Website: ulta-beauty
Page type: address-validator
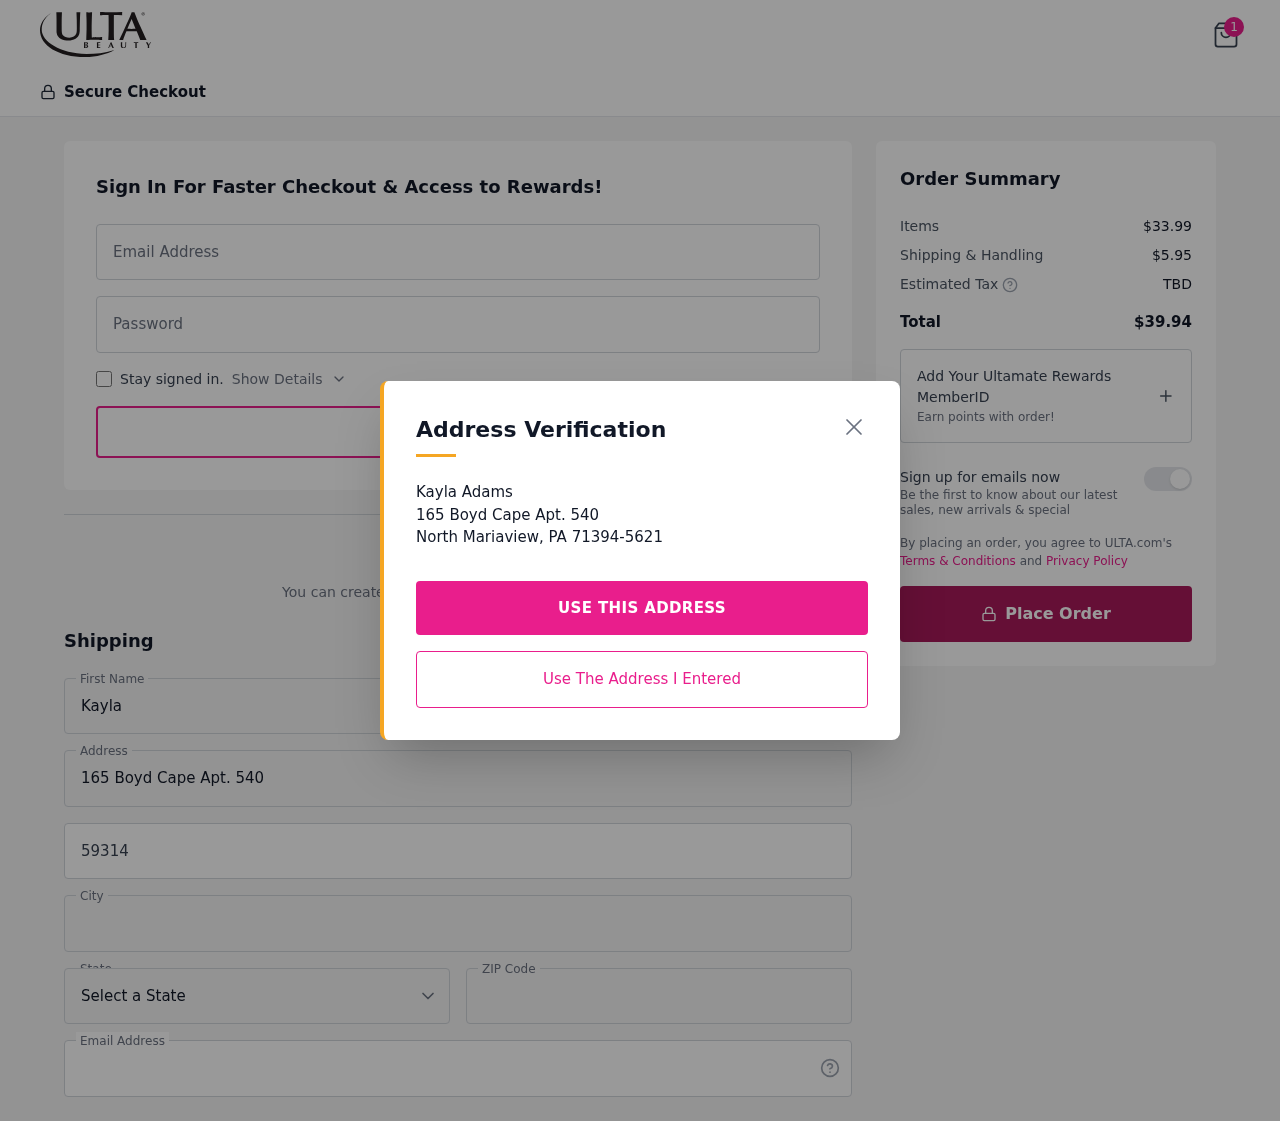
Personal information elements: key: PII_CITY
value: North Mariaview
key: PII_EMAIL
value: kaylaadams@yahoo.com
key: PII_FIRSTNAME
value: Kayla
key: PII_LASTNAME
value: Adams
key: PII_POSTCODE
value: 71394
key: PII_STATE_ABBR
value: PA
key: PII_STREET
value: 165 Boyd Cape Apt. 540
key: PII_STREET2
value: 165 Boyd Cape Apt. 540
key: PII_STREET2
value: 59314 Lucas Expressway
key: PII_FULLNAME2
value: Kayla Adams
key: PII_CITY2
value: North Mariaview
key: PII_STATE_ABBR2
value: PA
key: PII_POSTCODE_FULL
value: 71394
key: PII_POSTCODE_EXT
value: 5621
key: PII_POSTCODE_NUMERIC
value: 71394
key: PII_POSTCODE_EXT_NUMERIC
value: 5621
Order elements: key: ORDER_NUM_ITEMS
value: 1
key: ORDER_SUBTOTAL
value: $33.99
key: ORDER_SHIPPING_COST
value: $5.95
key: ORDER_TOTAL
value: $39.94